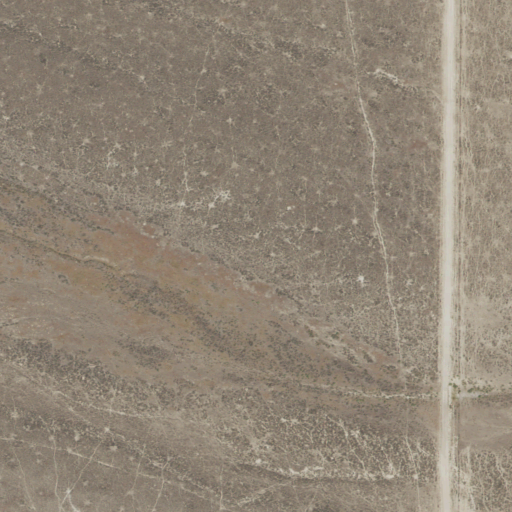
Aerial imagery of valley in Idaho named West Dry Canyon containing shrub and grassland